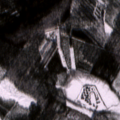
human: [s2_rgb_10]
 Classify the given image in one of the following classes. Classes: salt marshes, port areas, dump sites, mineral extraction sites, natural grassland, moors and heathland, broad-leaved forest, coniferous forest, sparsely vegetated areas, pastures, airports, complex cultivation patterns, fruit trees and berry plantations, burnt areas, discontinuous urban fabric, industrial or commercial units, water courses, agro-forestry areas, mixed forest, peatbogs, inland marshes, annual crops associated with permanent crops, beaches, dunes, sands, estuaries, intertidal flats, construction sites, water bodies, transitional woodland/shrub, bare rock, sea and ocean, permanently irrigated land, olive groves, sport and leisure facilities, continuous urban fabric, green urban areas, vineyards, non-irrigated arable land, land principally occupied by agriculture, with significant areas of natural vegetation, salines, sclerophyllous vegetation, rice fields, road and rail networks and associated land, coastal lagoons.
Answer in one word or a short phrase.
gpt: coniferous forest, mixed forest, transitional woodland/shrub